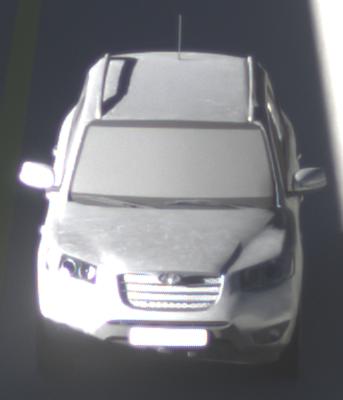
Make: Hyundai
Model: Santa Fe 2.4
Detailed model: Santa Fe (CM)
Model produced from: 2010/01
Model produced until: 2012/09
Doors: 5
Color: white
Road condition: dry road
Daytime: morning or afternoon
Contrast: high contrast